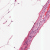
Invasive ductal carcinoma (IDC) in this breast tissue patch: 0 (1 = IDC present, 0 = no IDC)